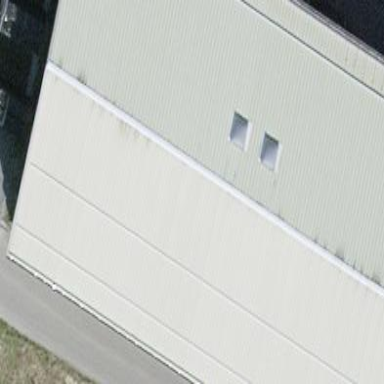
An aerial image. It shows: Industrial building.